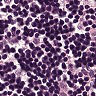
Metastatic tissue present: no